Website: ulta-beauty
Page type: billing-address
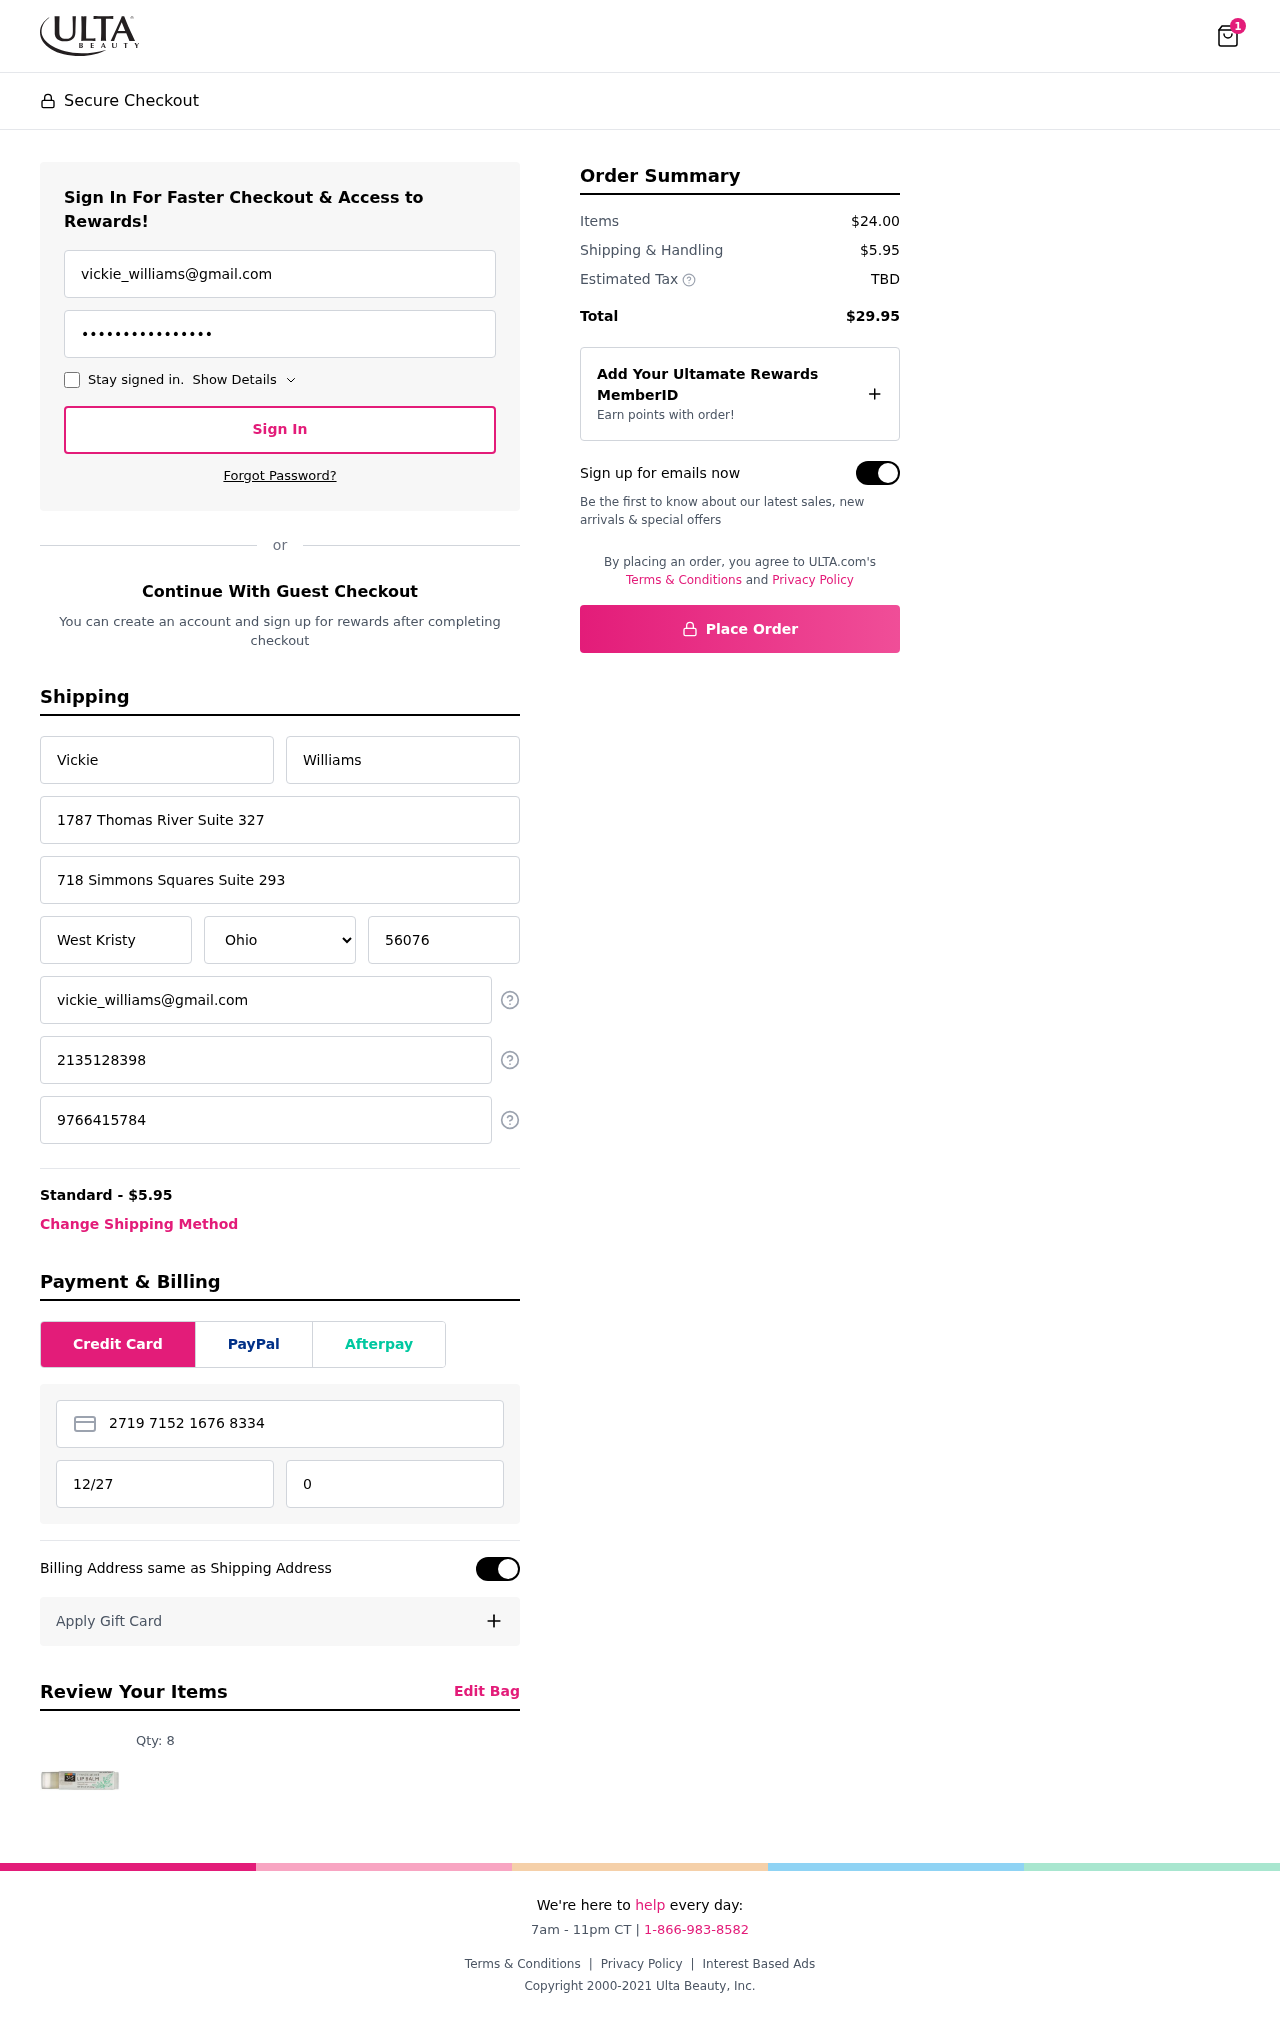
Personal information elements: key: PII_STATE
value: Ohio
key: PII_EMAIL
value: vickie_williams@gmail.com
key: PII_FIRSTNAME
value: Vickie
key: PII_LASTNAME
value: Williams
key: PII_STREET
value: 1787 Thomas River Suite 327
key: PII_STREET2
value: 718 Simmons Squares Suite 293
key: PII_CITY
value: West Kristy
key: PII_POSTCODE
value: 56076
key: PII_PHONE
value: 2135128398
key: PII_ALT_PHONE
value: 9766415784
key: PII_CARD_NUMBER
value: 2719 7152 1676 8334
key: PII_CARD_EXPIRY
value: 12/27
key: PII_CARD_CVV
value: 003
Product elements: key: PRODUCT1_QUANTITY
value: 8
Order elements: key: ORDER_NUM_ITEMS
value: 1
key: ORDER_SHIPPING_COST
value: $5.95
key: ORDER_SUBTOTAL
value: $24.00
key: ORDER_TOTAL
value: $29.95